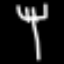
Label: fork